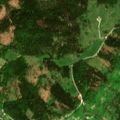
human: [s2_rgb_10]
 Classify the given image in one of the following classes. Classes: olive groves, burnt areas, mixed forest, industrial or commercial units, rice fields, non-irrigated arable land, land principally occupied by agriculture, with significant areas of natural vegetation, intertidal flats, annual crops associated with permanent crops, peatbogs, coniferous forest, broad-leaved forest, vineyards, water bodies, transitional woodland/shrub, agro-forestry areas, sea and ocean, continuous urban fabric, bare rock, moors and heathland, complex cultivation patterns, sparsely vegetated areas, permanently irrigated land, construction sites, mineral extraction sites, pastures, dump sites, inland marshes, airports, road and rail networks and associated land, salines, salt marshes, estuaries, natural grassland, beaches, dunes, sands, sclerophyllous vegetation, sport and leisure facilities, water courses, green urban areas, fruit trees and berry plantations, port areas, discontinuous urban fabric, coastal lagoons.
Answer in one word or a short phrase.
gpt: broad-leaved forest, coniferous forest, mixed forest, natural grassland